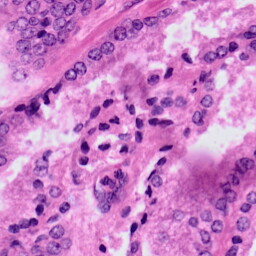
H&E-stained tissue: Prostate